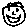
Label: smiley face